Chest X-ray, AP view. Patient: 37 years old, sex F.
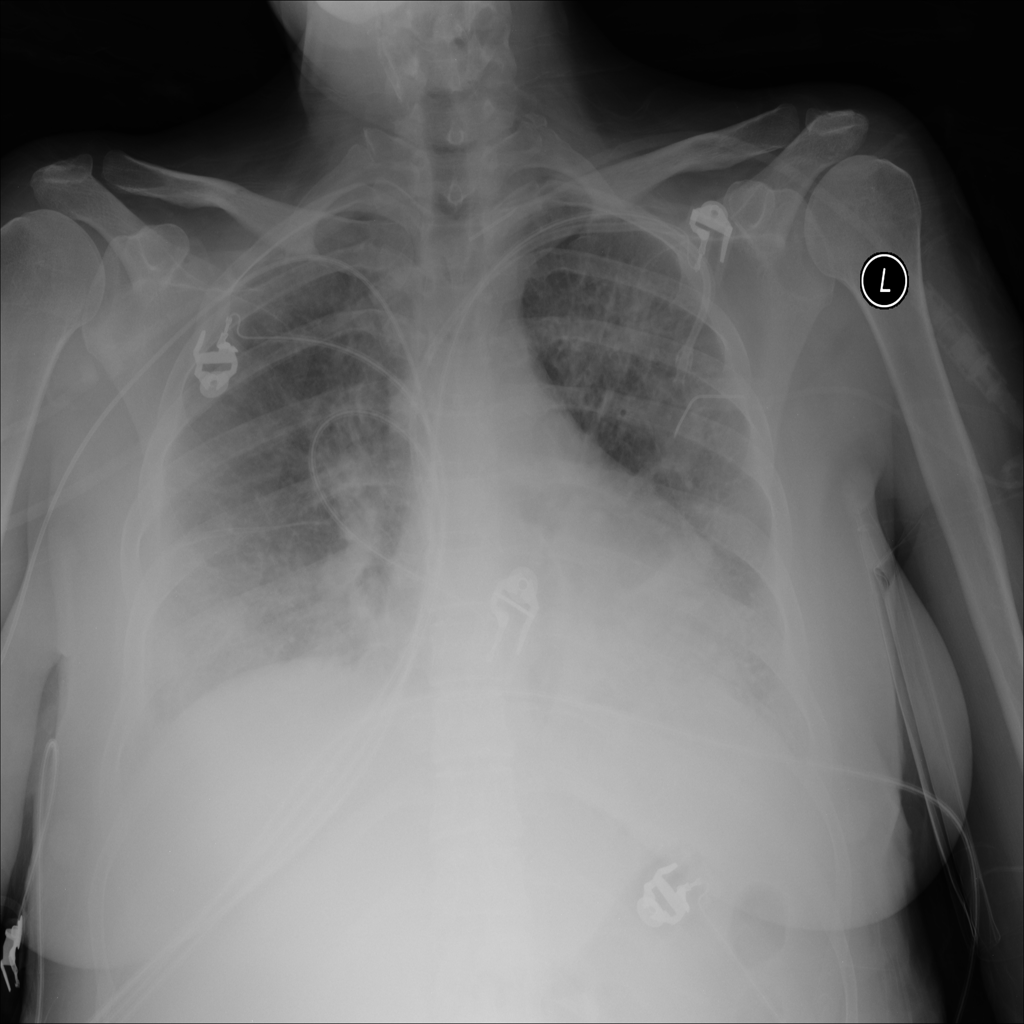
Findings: Atelectasis, Effusion